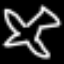
Label: airplane